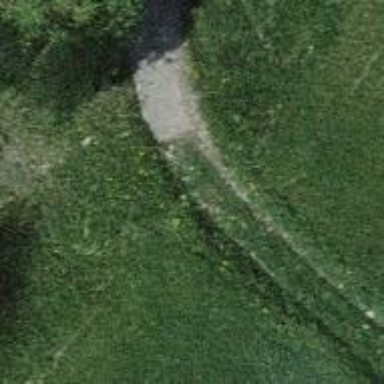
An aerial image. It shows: Unpaved track with grade2 tracktype.